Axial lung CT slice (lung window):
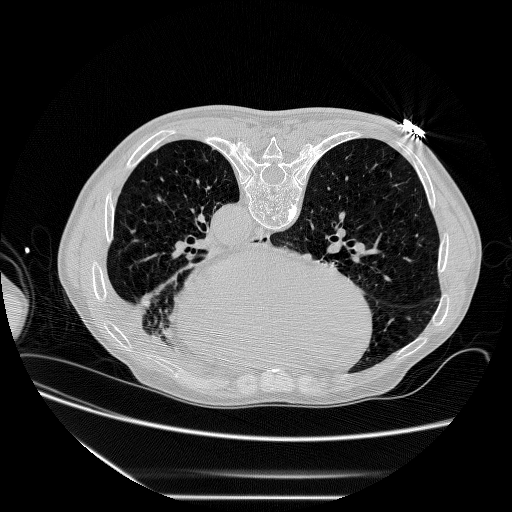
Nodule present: no